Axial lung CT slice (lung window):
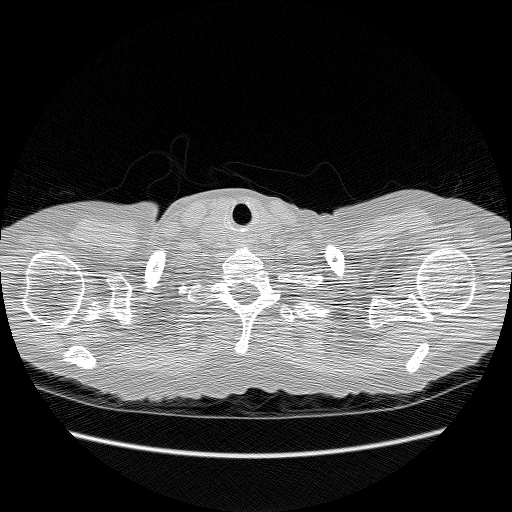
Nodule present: no